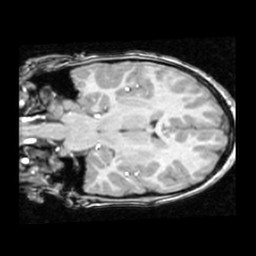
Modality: T1w
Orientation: coronal
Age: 9
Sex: male
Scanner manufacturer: ge
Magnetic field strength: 1.5 T
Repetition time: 0.03333 s
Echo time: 0.008 s